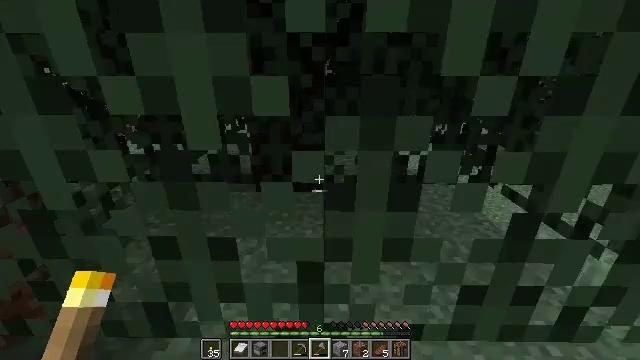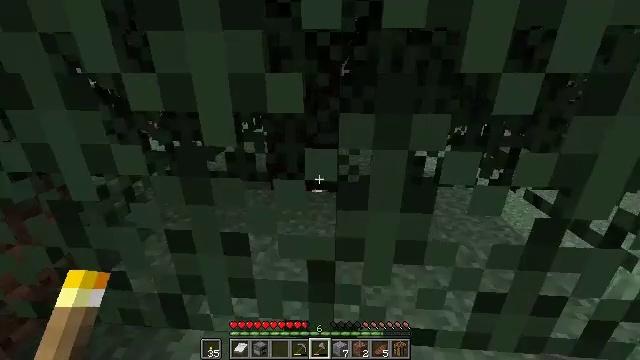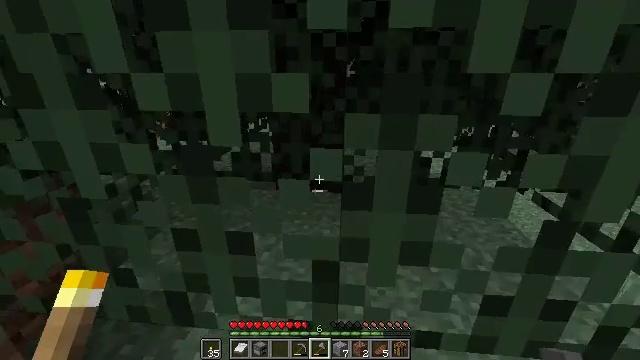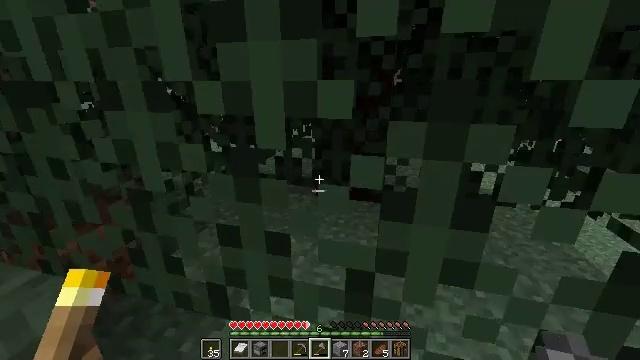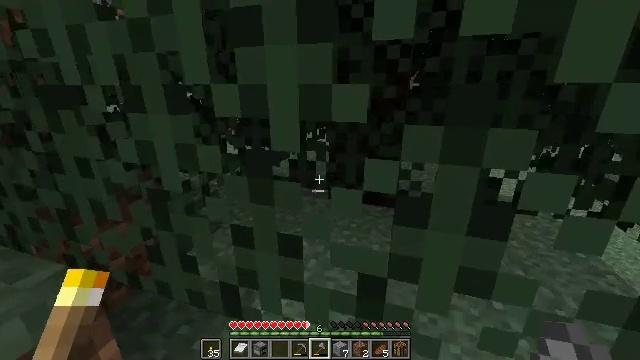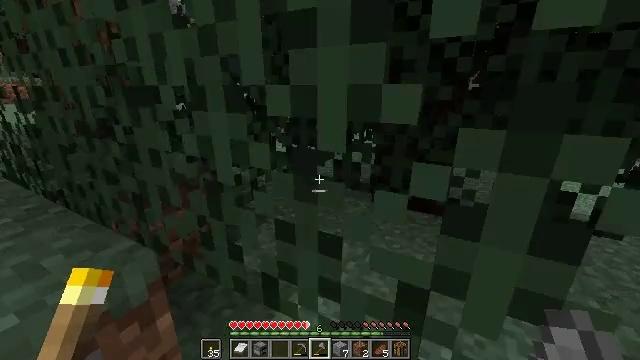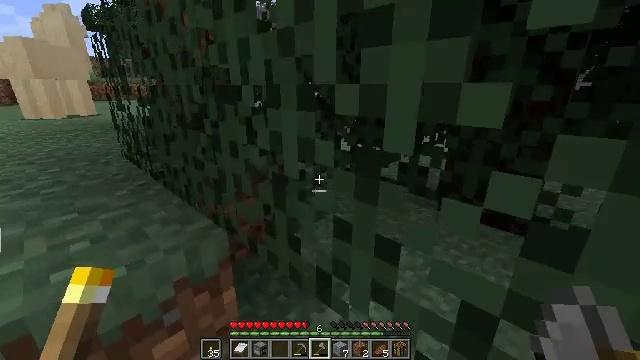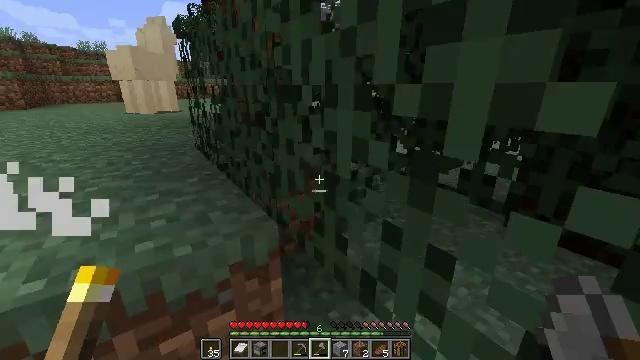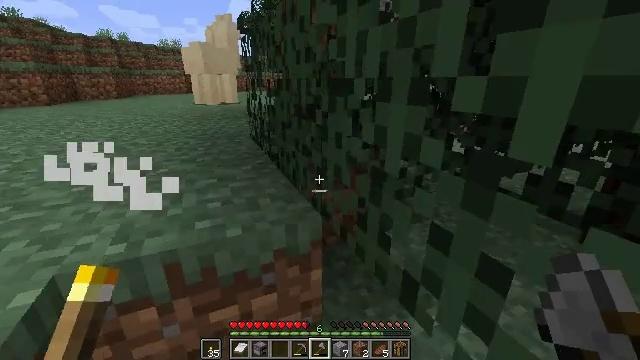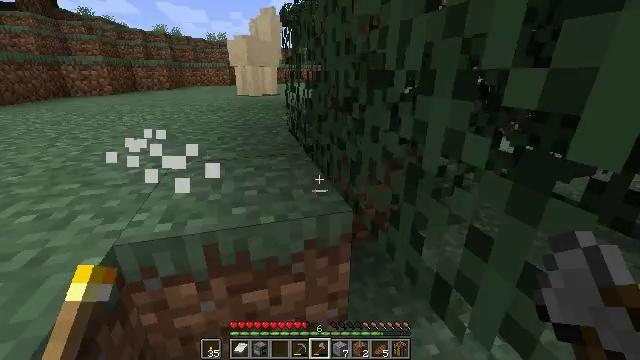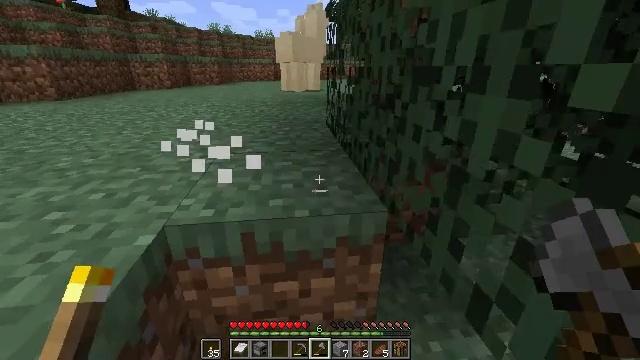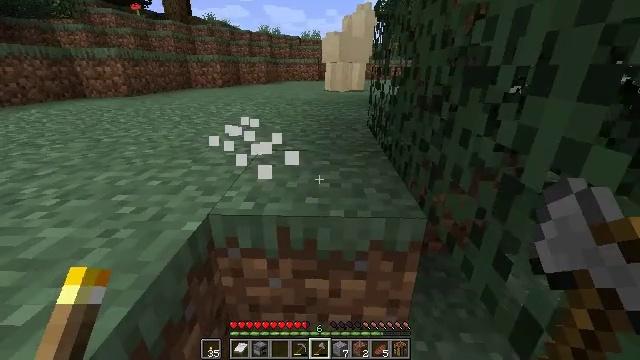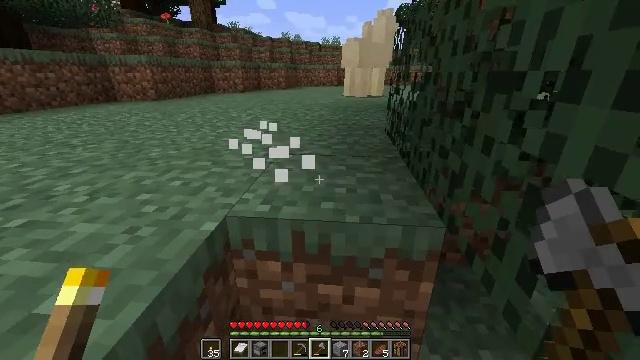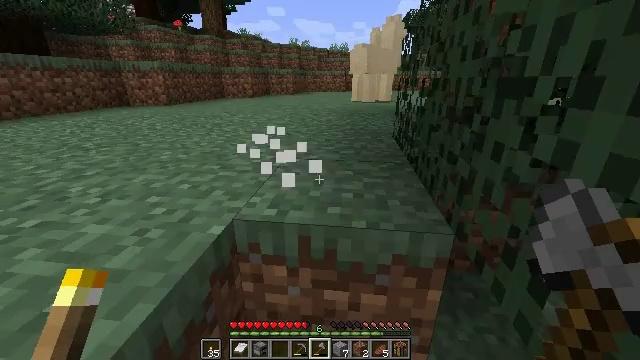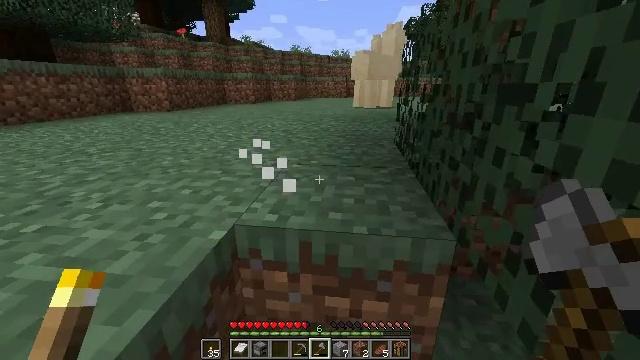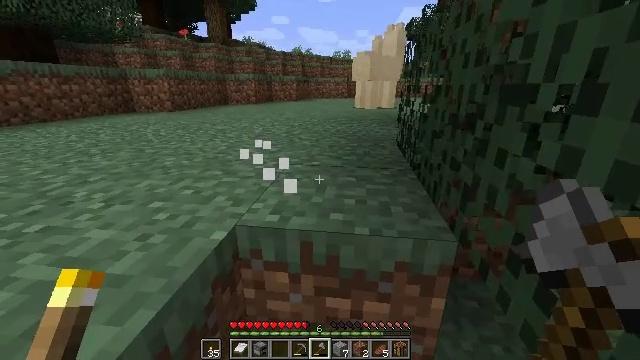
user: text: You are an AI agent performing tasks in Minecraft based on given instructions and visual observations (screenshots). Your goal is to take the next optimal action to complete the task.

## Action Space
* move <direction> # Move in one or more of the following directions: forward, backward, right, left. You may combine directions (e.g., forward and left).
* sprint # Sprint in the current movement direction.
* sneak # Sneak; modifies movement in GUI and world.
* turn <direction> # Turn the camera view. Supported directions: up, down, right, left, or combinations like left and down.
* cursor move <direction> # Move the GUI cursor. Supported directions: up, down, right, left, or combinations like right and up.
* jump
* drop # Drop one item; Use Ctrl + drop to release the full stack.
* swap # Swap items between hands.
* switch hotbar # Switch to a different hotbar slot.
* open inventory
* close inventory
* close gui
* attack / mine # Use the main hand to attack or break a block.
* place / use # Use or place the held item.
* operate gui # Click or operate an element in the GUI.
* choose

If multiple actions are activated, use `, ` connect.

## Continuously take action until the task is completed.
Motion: motion action
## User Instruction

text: Kill mobs.
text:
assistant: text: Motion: turn left
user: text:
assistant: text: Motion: turn left
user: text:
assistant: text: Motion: turn left and up
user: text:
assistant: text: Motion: turn left
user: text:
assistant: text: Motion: turn left
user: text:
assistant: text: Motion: turn left
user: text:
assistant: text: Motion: turn left
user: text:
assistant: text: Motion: turn left and down
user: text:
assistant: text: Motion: turn left and down
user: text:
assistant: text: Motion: turn left
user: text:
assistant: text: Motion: turn left
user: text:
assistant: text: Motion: turn left and up
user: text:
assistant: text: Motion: turn left and up
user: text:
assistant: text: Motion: turn up
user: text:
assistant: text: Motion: no_op
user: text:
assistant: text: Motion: turn left and up
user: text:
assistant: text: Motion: turn up
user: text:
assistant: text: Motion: move forward, turn up
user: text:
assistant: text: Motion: move forward, turn up
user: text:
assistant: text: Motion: move forward, turn up
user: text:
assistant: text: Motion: move forward, turn up
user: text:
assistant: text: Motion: move forward, jump
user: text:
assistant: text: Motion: move forward, jump
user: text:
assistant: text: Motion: move forward, jump
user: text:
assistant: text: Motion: move forward, jump
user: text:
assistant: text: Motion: move forward, jump
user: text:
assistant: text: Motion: move forward, jump
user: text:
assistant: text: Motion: move forward
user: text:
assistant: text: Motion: move forward, turn right
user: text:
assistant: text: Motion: move forward, turn right